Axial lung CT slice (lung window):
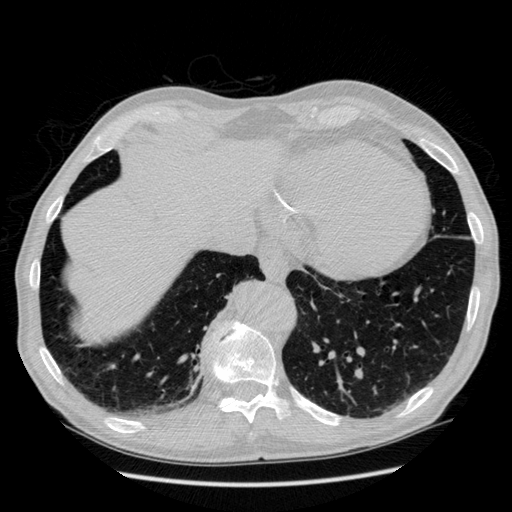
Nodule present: no